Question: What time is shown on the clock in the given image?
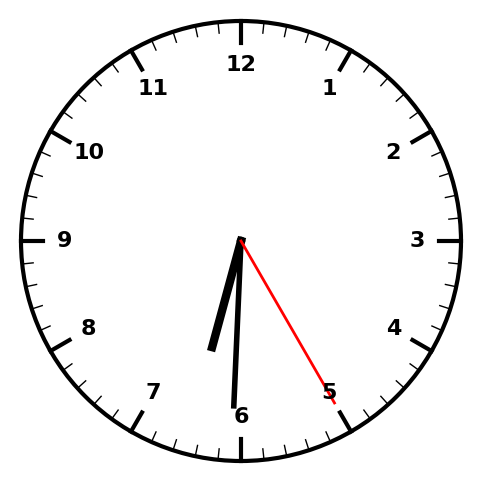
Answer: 06:30:25